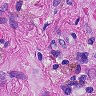
Metastatic tissue present: no